Question: I'm currently creating my own Wordpress page with a customized css layout. How do I make the "content" that is generated via the "Add Pages" appear in a certain part of my layout or div? Which codes do I use in PHP to make the paragraph (or html codes) I type in the "Add pages" appear in that particular div?
The image below would help support my explanation:

I hope someone could help. Thanks!
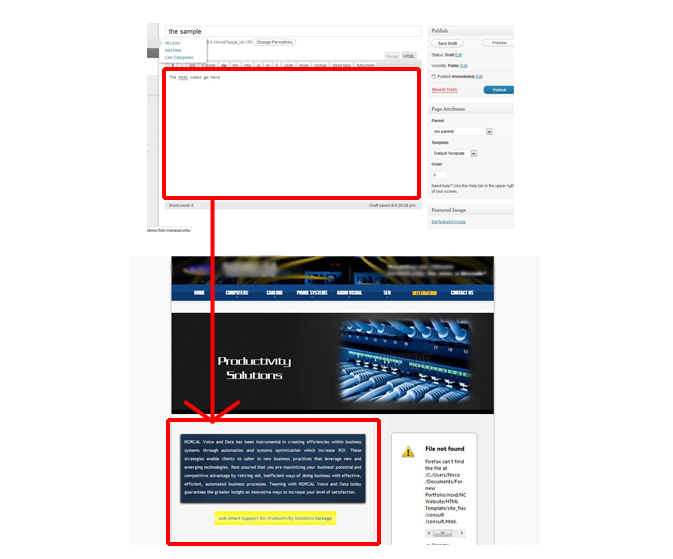
Answer: If you are writing the page in PHP on the backend, use this code to get a post. If you are using the page editor, there's a way to enable PHP in your post (it will compromise security though):
'''
$my_postid = 12;//This is page id or post id
$content_post = get_post($my_postid);
$content = $content_post->post_content;
$content = apply_filters('the_content', $content);
$content = str_replace(']]>', ']]>', $content);
echo $content;
'''